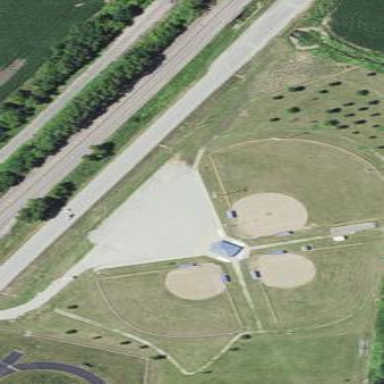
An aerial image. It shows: Baseball pitch for leisure land.